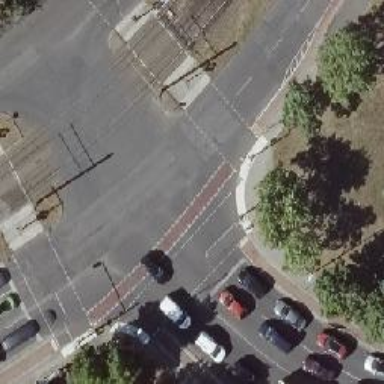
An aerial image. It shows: Asphalt cycleway with separate sidewalk. There is crossing with traffic signals for both cyclists and pedestrians.